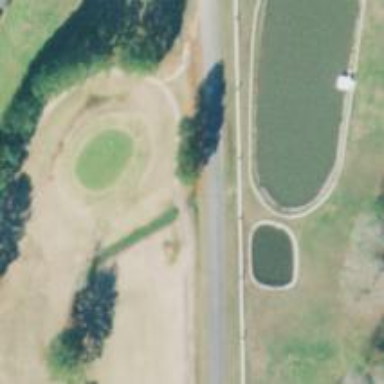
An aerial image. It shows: Footway that doubles as golf path.